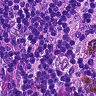
Metastatic tissue present: no